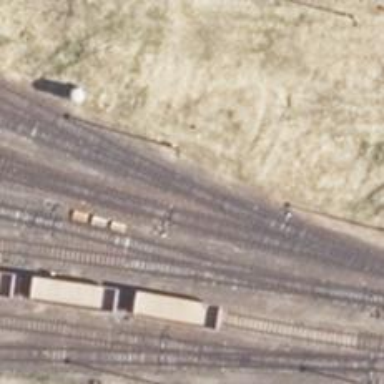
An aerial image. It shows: Railway switch.